Interaction volume radius: 5 \u00c5
Interaction volume height: 20 \u00c5
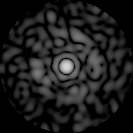
Disorder parameter: 0.8278